Interaction volume radius: 5 \u00c5
Interaction volume height: 10 \u00c5
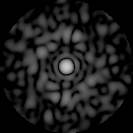
Disorder parameter: 0.7974